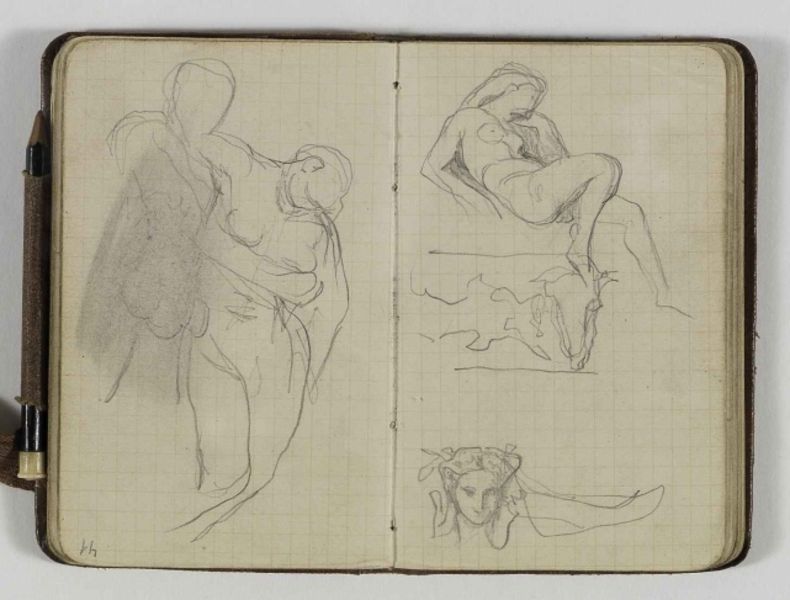
Titel: Kleines Skizzenbuch
Künstler: Anselm Feuerbach
Standort: Karlsruhe
Institution: Staatliche Kunsthalle Karlsruhe
Schlagwörter: akt, hand, kopf, körper, mann, nackt, frauen, menschen, sitzen, bewegung, braun, brust, busen, frau, frisur, grau, haar, kariert, männer, nase, rücken, schwarz, skizze, stützen, zeichnung, dame, schleier, tuch, muster, ornament, anatomie, arm, augen, gesicht, halten, mensch, schädel, stehen, tragen, portrait, signatur, figur, haare, stehend, paar, personen, schulter, engel, beine, deutschland, schnell, bein, brüste, papier, umarmung, liegen, umrisse, schule, studie, figuren, häuschen, dick, weiblich, detail, nabel, bauch, nackte, brustwarze, knie, liegend, umriss, nacktheit, pärchen, hängen, maske, buch, linie, nakt, torso, sex, radierung, seite, bleistift, entwurf, stift, bleistiftzeichnung, heft, studien, seiten, büchlein, verwischt, zahl, zeichnen, angewinkelt, stützend, medusa, notizbuch, block, kladde, skizzenbuch, kopfstudie, entwürfe, skizzen, aufgeschlagen, brau, akademie, aktfigur, ungenau, zeichnungen, michelangelo, notiz, graphit, notizen, konzept, bleistif, aktstudie, bewegungsstudie, weiblicher akt, aktmalerei, frauenkopf, skzze, liegefigur, radiert, notizheft, notzizbuch, lagernd, unterteilt, aktzeichnung, künstlerbuch, sinkend, stzend, kraftlos, notizblock, raub der sabinerinnen, stifthalter, körpersprache, zeichenbuch, po, 41, kleinformatig, gehalten, schlieer, skizzenheft, skit, skribble, moleskin, blaustift, papeir, sdkizze, haarearm, frau ziege nackt, yyy, moleskine, bleistifthalter, liegefgur, notize, notizblok